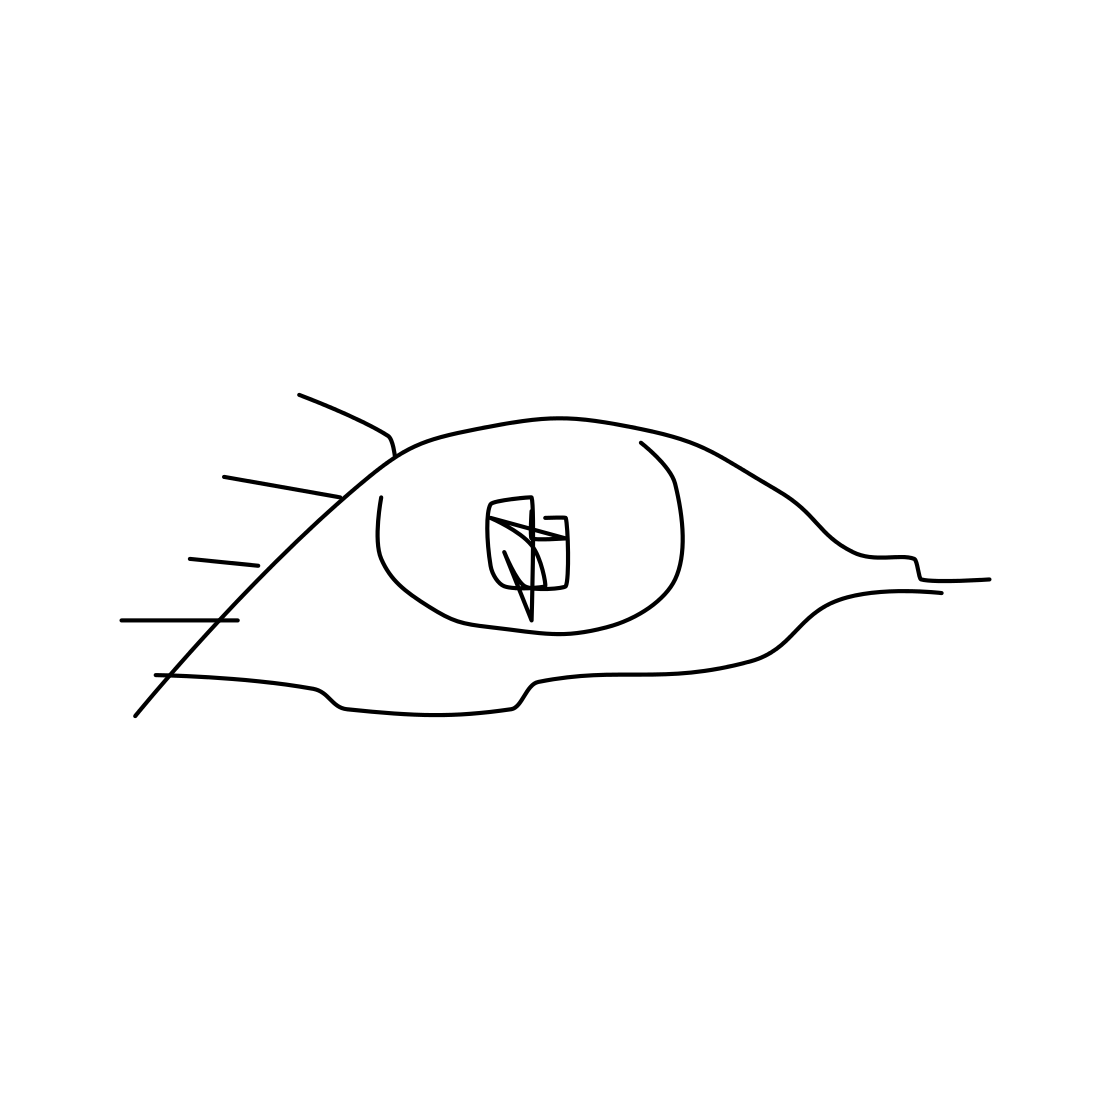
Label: eye